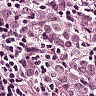
Metastatic tissue present: yes